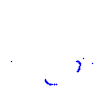
Particle: proton